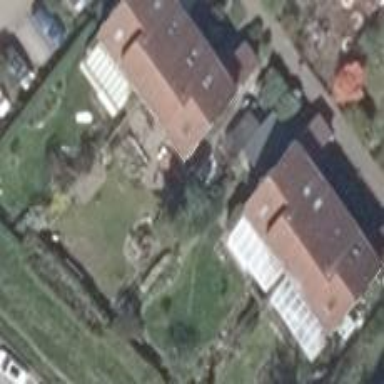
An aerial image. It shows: Residential garden.